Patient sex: F
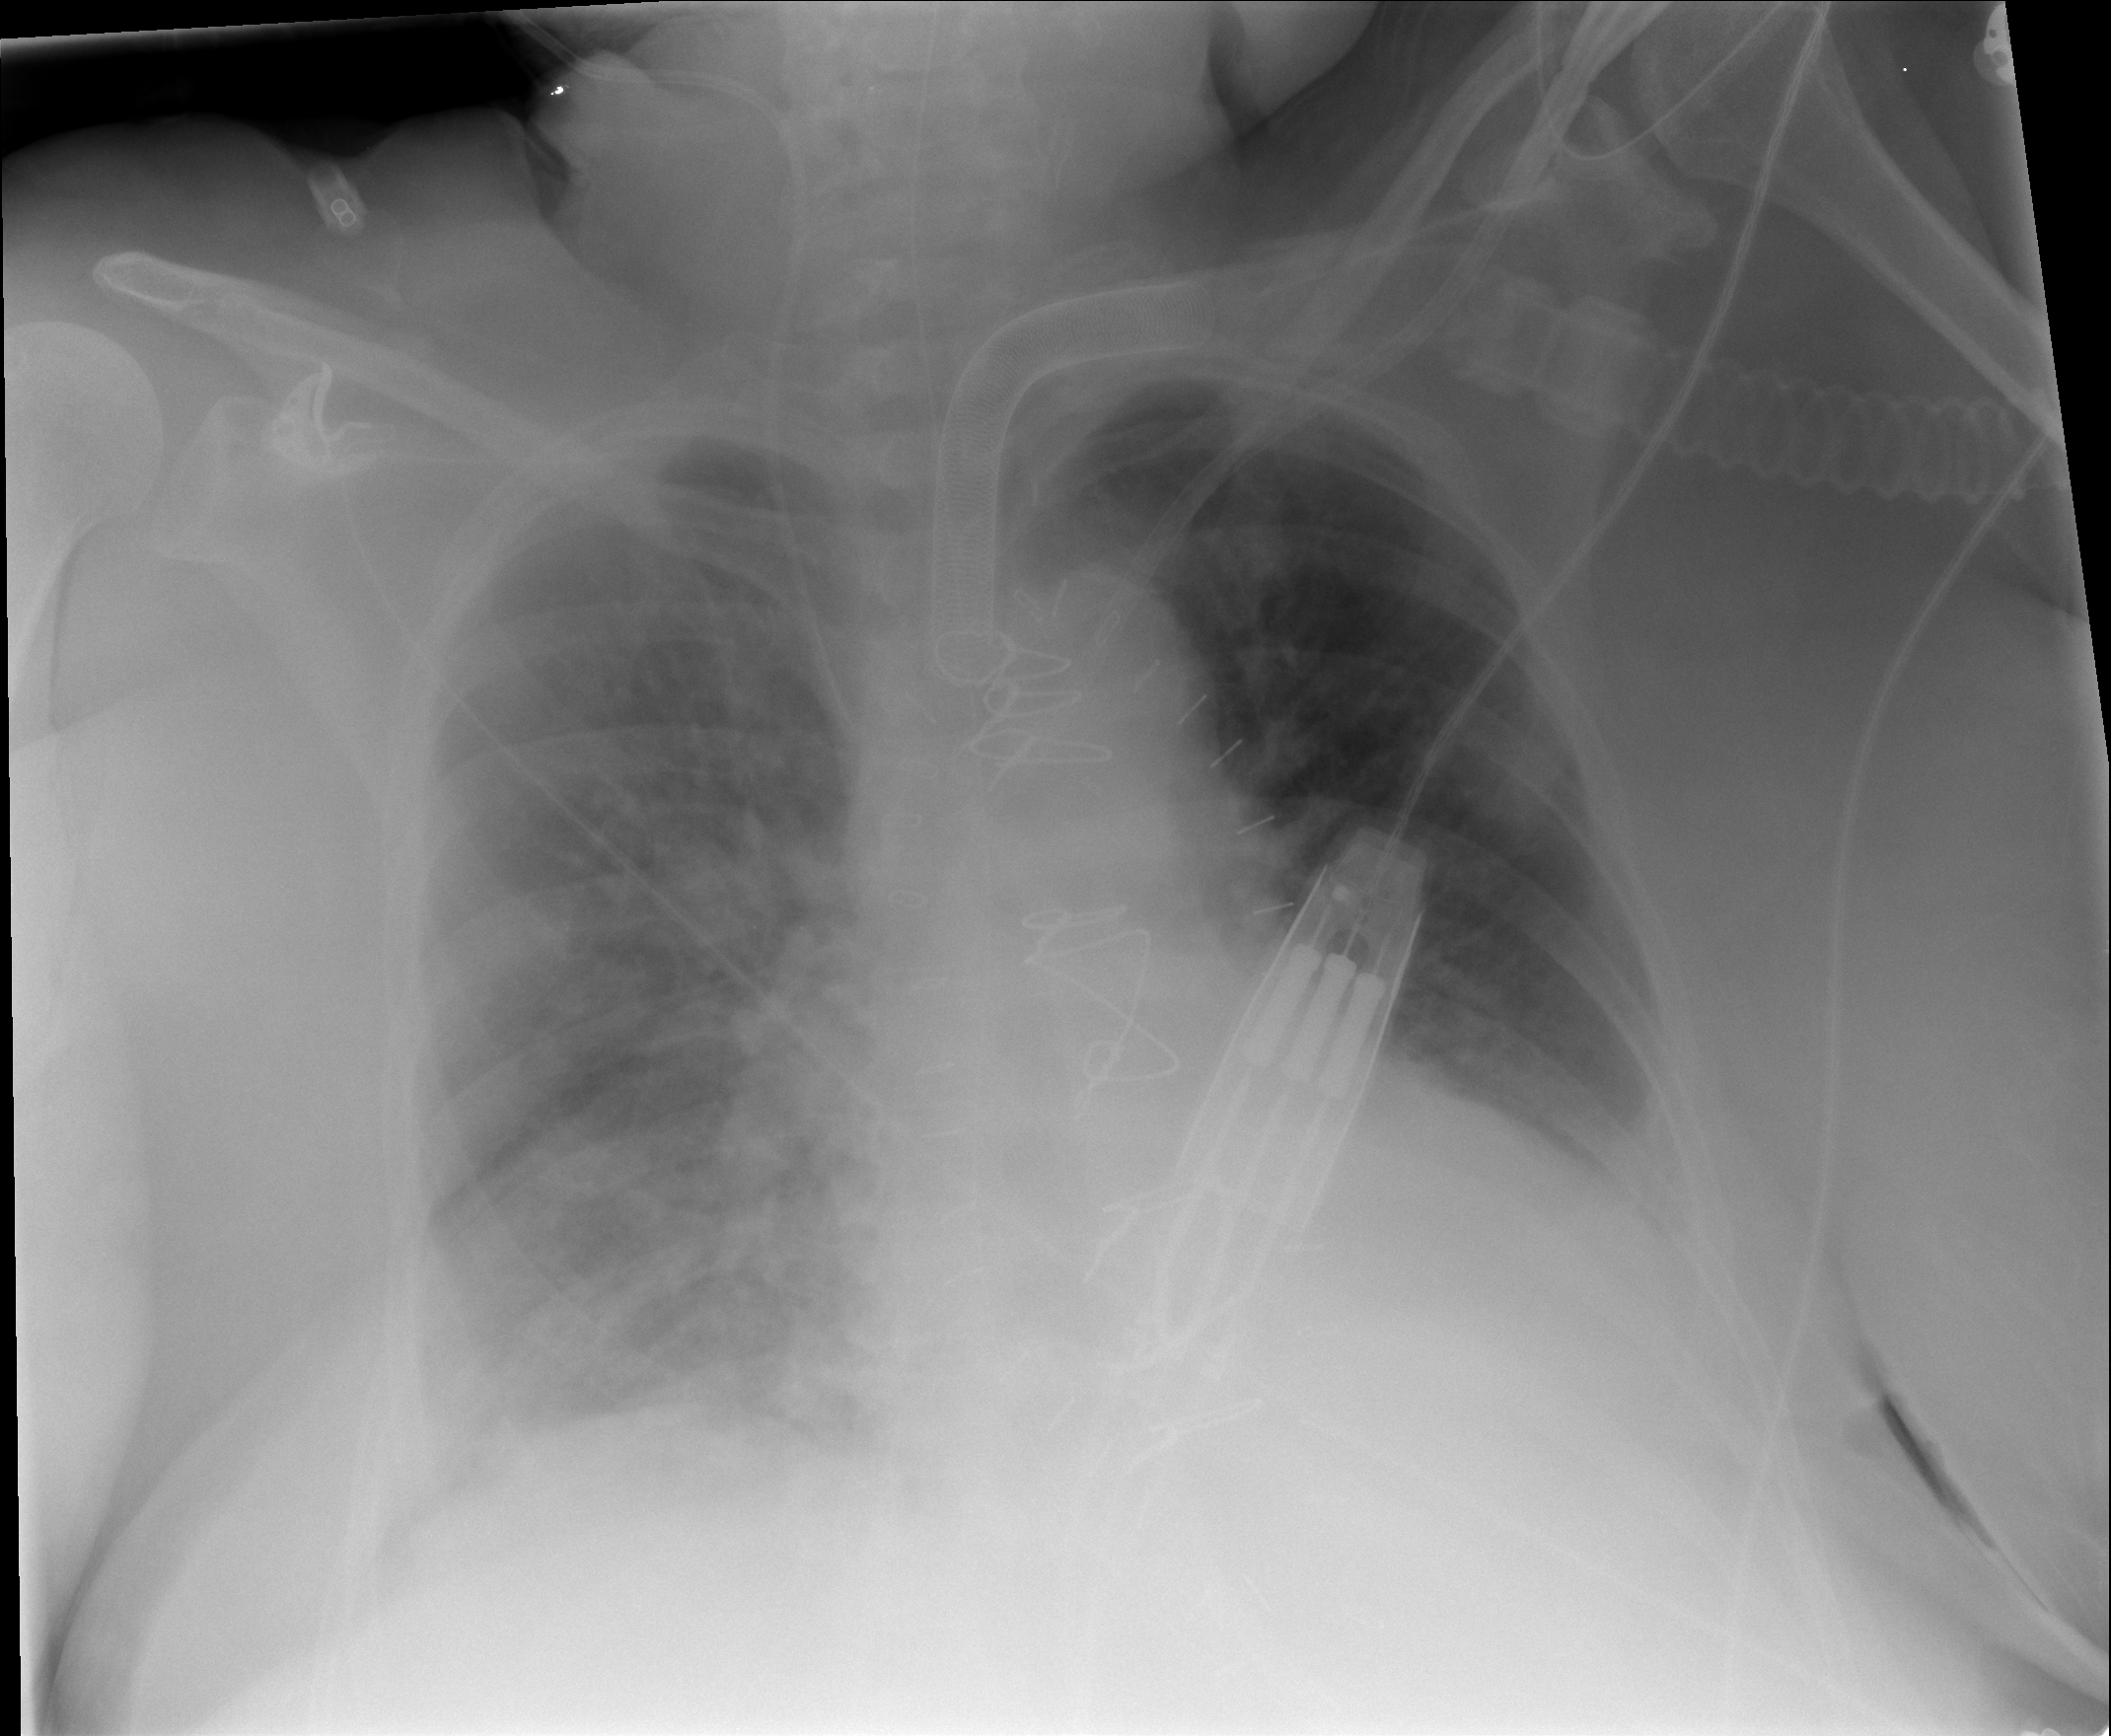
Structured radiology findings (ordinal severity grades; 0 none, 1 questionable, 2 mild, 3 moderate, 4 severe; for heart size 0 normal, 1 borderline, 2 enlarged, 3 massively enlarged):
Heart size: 2
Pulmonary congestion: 1
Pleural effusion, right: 3
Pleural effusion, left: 2
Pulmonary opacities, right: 2
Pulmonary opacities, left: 2
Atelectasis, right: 2
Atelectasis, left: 2